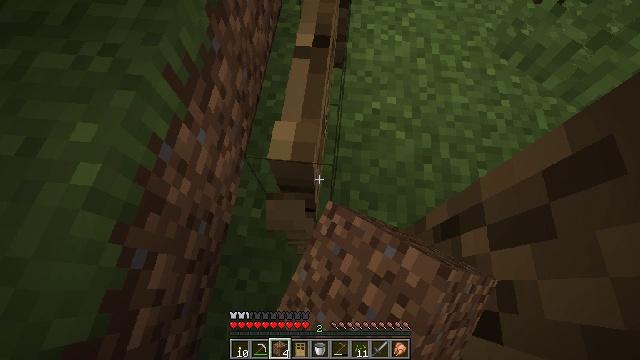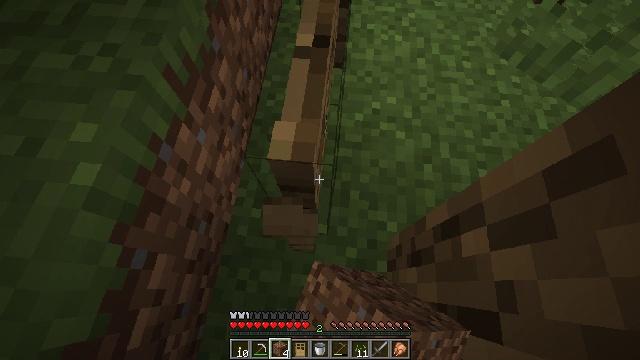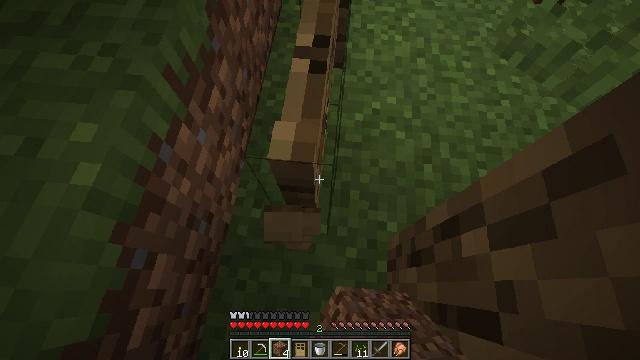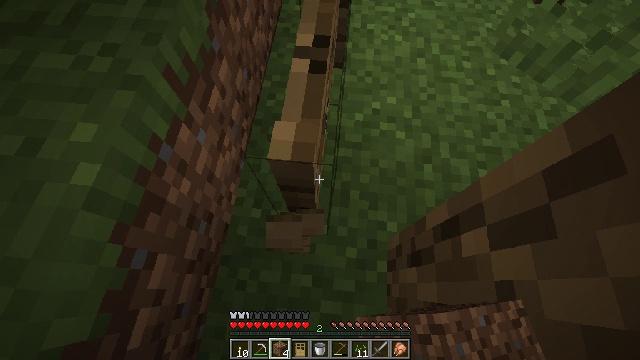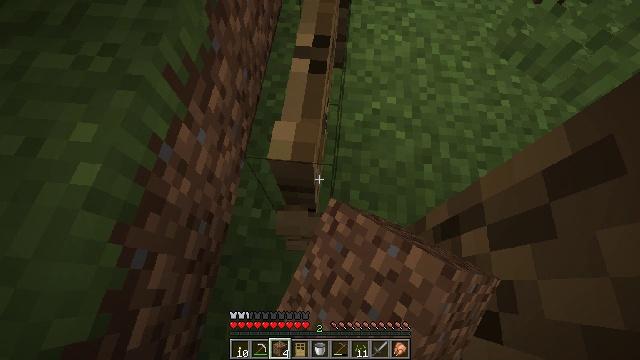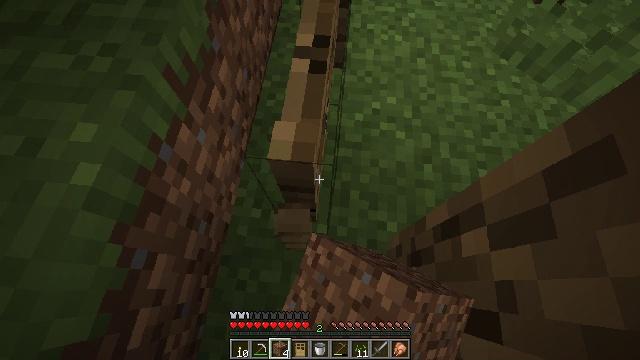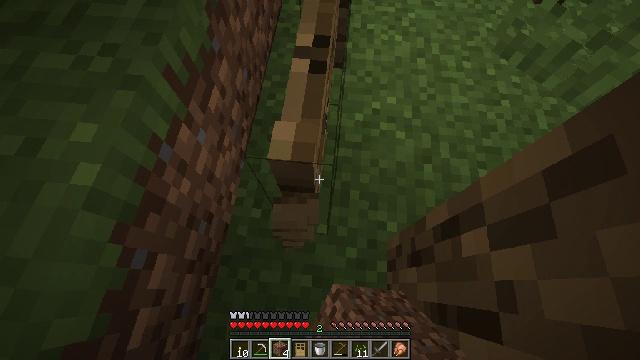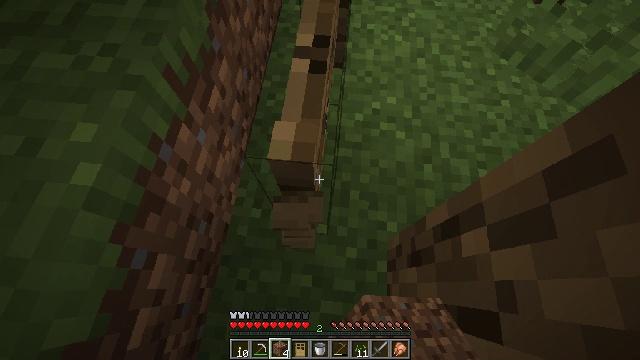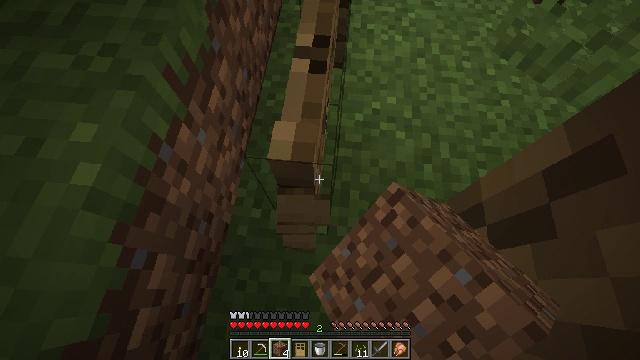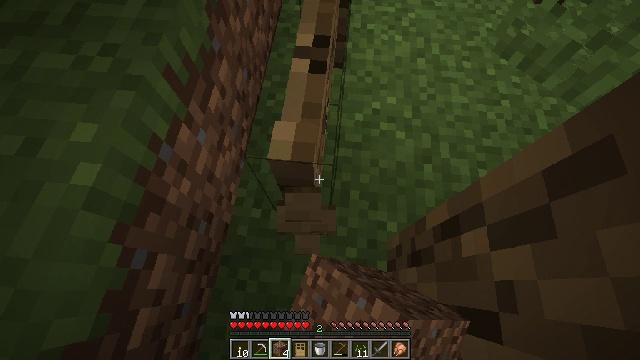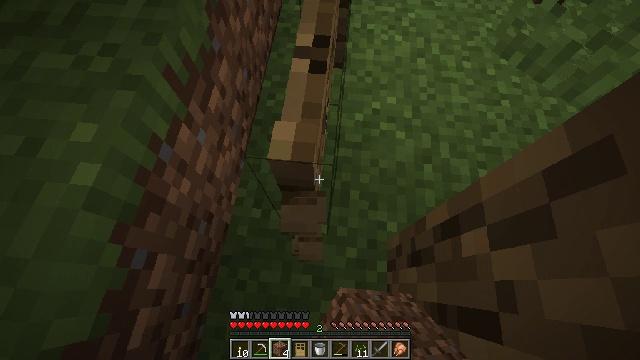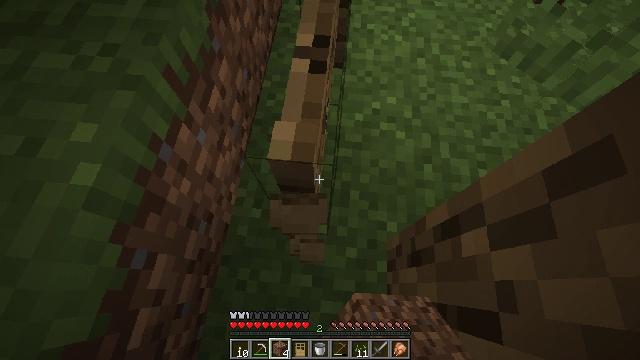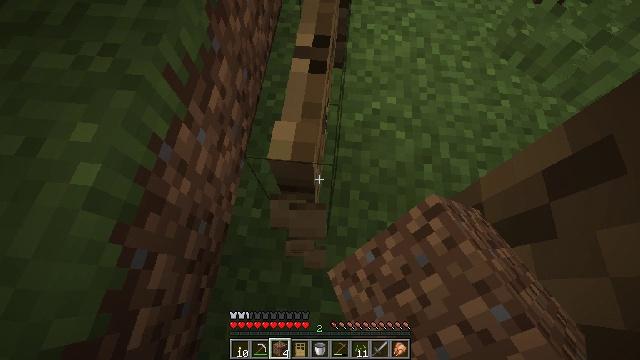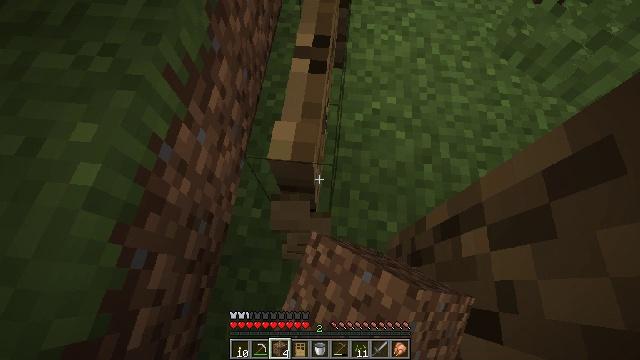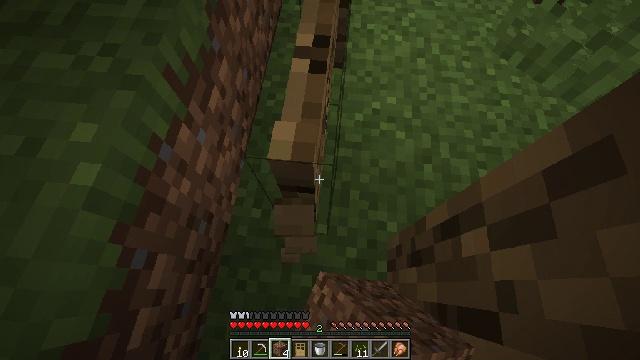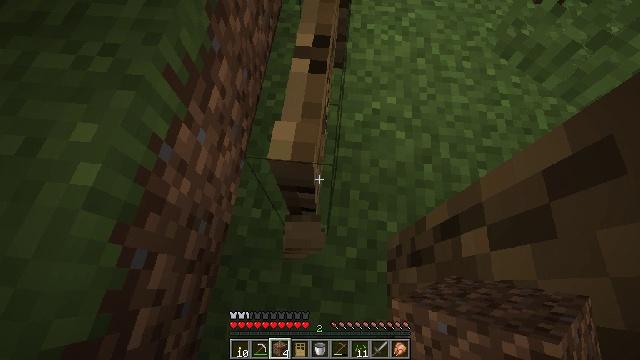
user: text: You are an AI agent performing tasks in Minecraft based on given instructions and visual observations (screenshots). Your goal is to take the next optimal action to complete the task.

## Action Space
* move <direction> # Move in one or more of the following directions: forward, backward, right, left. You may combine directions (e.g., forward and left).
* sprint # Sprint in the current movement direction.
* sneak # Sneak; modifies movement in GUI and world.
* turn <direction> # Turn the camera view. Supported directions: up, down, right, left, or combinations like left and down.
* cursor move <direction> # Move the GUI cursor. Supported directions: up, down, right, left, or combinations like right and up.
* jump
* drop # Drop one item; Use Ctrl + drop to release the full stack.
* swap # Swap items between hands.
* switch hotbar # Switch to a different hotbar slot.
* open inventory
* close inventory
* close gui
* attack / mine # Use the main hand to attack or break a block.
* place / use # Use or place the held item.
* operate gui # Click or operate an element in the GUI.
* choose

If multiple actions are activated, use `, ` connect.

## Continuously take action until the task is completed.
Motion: motion action
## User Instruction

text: Break the oak fence gate to collect it.
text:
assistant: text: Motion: attack / mine
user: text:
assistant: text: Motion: attack / mine
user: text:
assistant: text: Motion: attack / mine
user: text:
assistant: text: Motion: attack / mine
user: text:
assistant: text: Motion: attack / mine
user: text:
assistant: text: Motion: attack / mine
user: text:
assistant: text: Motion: attack / mine
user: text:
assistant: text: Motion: attack / mine
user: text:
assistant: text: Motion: attack / mine
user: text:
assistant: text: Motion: attack / mine
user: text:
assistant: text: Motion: attack / mine
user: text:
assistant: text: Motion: attack / mine
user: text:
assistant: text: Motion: attack / mine
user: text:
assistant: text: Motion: attack / mine
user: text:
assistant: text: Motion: attack / mine
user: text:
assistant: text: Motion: attack / mine
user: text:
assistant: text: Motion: attack / mine
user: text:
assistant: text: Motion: attack / mine
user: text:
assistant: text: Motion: attack / mine
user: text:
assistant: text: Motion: attack / mine
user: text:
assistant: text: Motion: attack / mine
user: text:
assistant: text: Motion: attack / mine
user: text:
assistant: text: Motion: attack / mine
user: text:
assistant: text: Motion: attack / mine
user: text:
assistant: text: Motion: attack / mine
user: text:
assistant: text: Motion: attack / mine
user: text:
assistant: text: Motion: attack / mine
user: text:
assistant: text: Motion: attack / mine
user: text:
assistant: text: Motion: attack / mine
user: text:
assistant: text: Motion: attack / mine